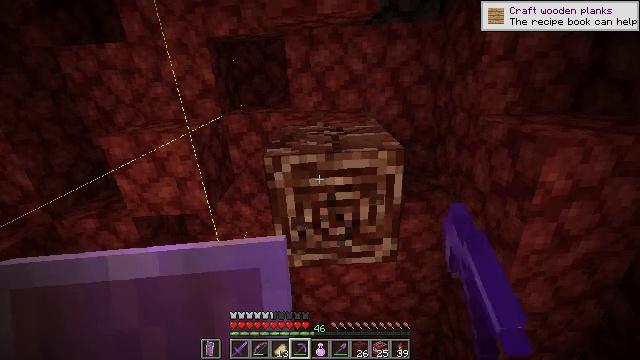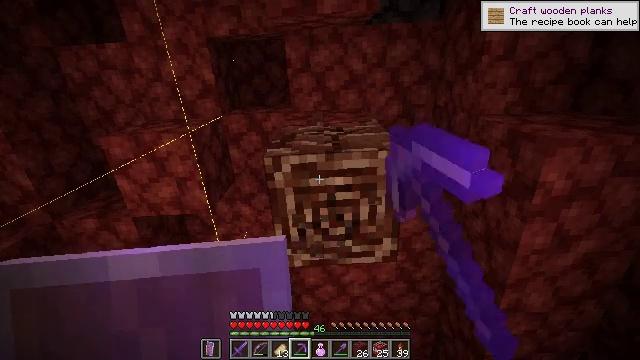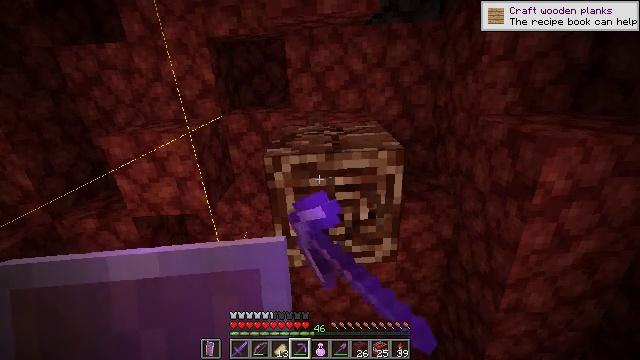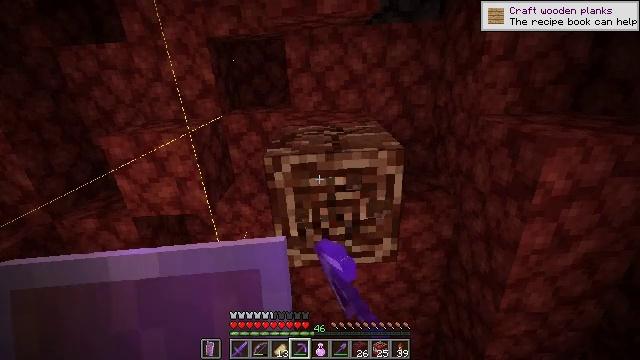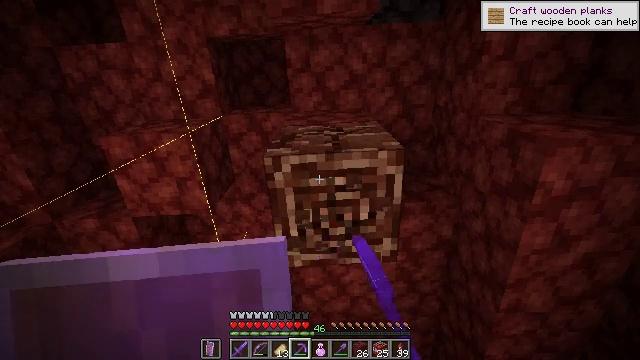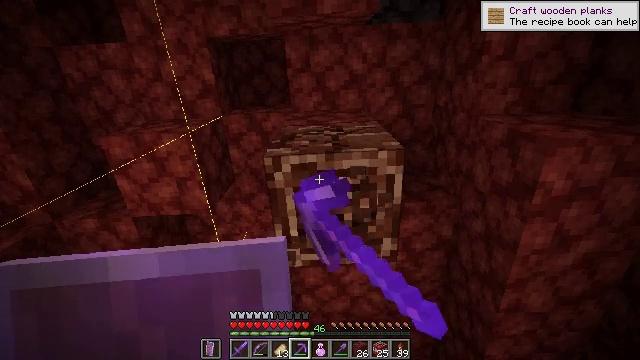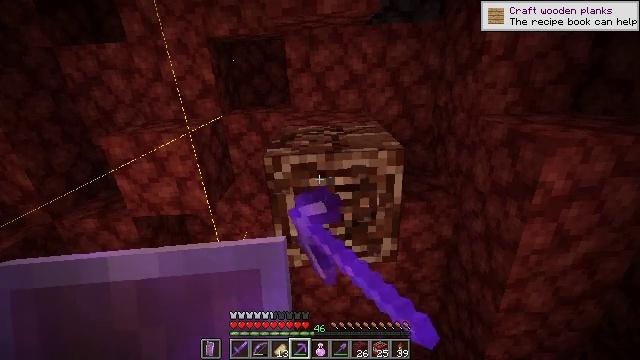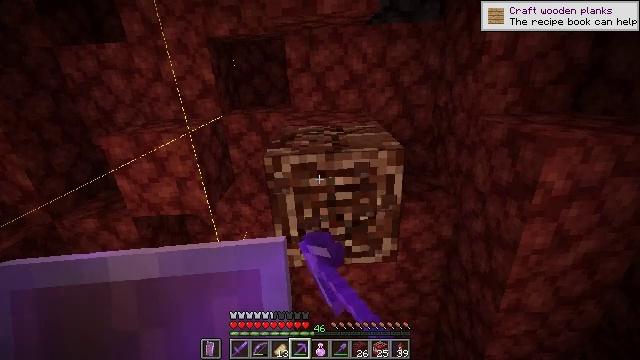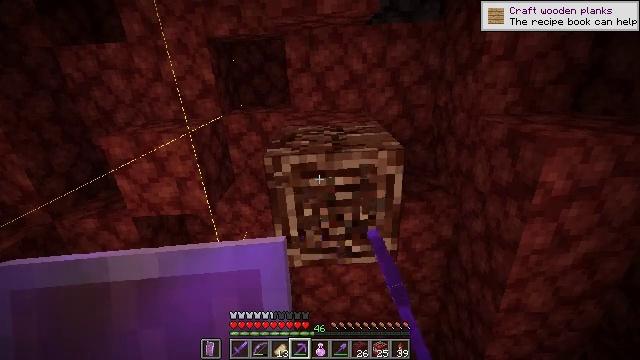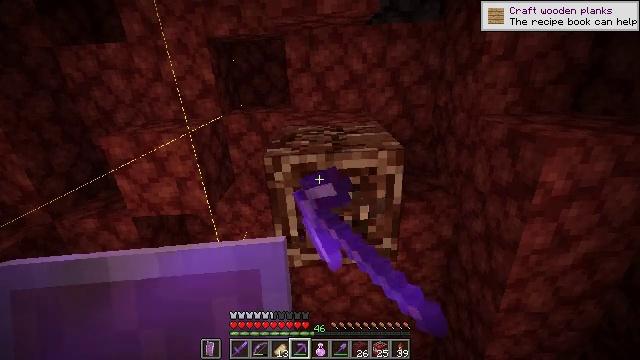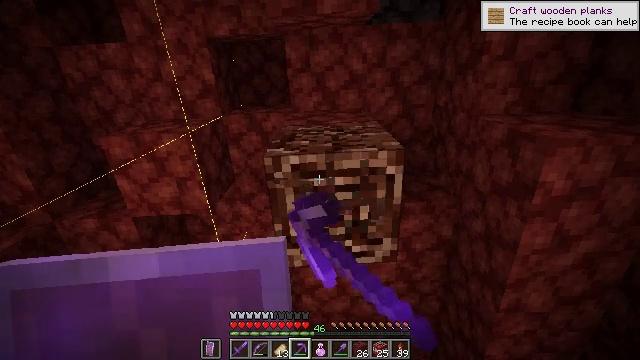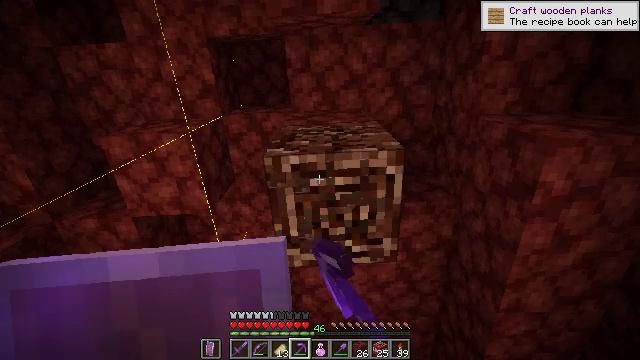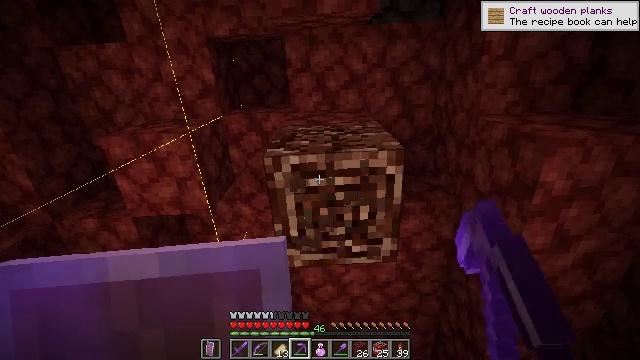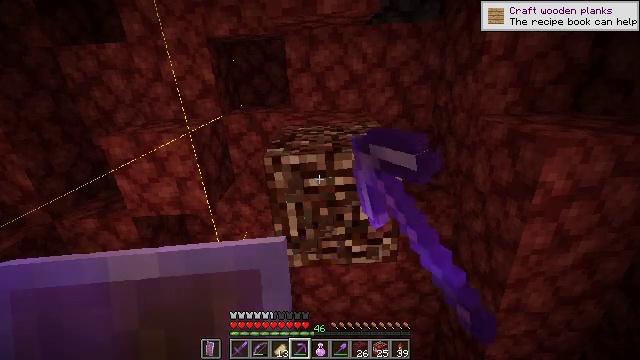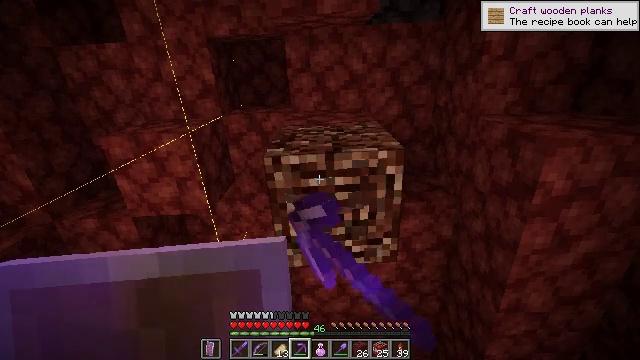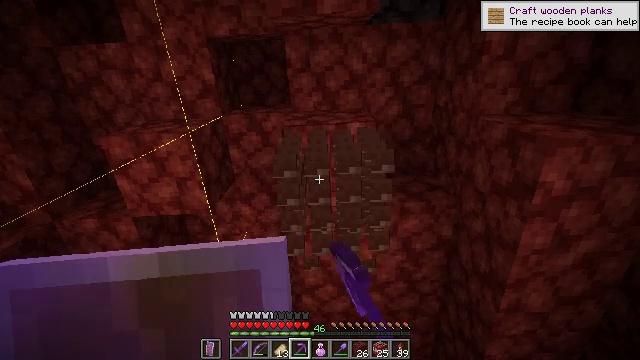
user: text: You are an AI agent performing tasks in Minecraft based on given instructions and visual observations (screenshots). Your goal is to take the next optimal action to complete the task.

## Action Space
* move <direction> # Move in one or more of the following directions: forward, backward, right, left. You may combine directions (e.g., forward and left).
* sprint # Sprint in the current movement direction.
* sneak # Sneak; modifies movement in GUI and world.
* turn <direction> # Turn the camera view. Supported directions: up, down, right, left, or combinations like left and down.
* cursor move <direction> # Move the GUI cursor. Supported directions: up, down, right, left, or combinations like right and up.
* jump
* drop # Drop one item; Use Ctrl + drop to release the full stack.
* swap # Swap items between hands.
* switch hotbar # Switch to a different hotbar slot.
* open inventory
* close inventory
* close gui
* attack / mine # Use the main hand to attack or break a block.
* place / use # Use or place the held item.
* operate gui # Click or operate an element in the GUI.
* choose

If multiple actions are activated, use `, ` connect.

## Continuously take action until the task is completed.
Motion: motion action
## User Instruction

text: Use a strong pickaxe to gather ancient debris.
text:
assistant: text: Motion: sneak, attack / mine
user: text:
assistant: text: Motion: sneak, attack / mine
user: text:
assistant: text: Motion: sneak, attack / mine
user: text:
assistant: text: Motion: sneak, attack / mine
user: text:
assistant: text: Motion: sneak, attack / mine
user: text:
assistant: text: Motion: sneak, attack / mine
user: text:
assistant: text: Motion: sneak, attack / mine
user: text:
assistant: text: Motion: sneak, attack / mine
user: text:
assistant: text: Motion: sneak, attack / mine
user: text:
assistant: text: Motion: sneak, attack / mine
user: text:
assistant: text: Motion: sneak, attack / mine
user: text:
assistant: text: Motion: sneak, attack / mine
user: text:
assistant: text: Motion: sneak, attack / mine
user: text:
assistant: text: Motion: sneak, attack / mine
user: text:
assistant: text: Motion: sneak, attack / mine
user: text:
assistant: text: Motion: sneak, attack / mine
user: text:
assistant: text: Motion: sneak, attack / mine
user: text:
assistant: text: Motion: sneak, attack / mine
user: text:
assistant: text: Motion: sneak, attack / mine
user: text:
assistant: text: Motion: sneak, attack / mine